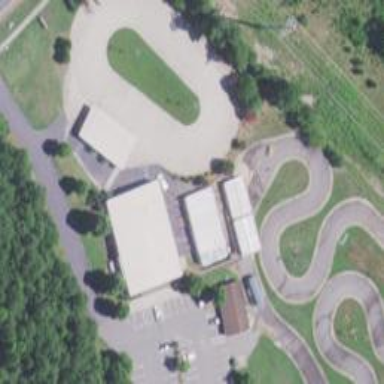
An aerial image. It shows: Raceway for motor sports.